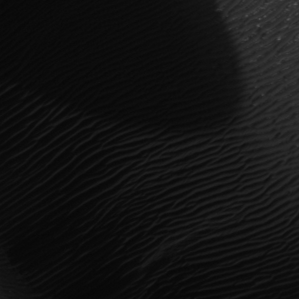
Label: frost